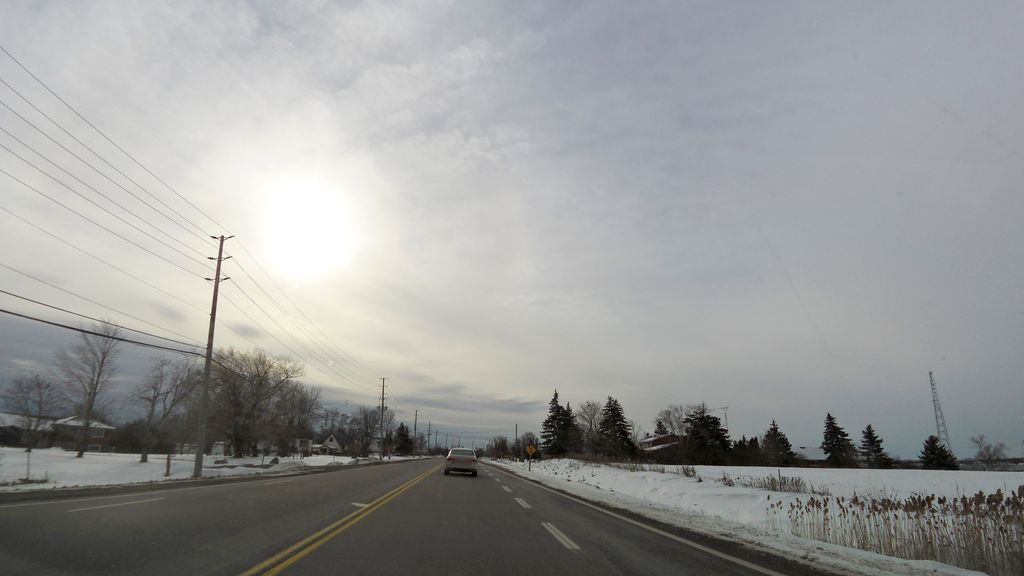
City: hamilton